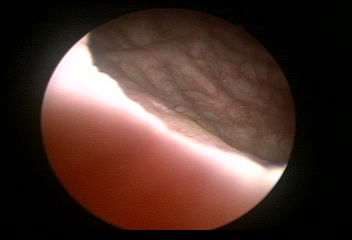
Modality: WLC
Class: Anatomical landmarks
Subclass: UreteralOrifice
Bladder cancer association: No
Annotated structures: Right ureteral orifice